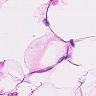
Metastatic tissue present: no